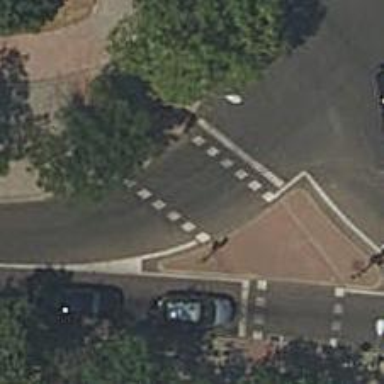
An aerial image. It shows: Road crossing with traffic signals.